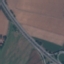
Land use / land cover: Highway